Field crop: maize
Growth stage: 2
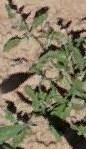
Species: atriplex